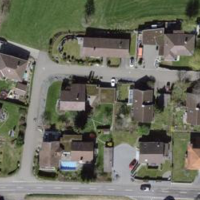
EUNIS habitat code: 54
Species observed at this site:
Dryas octopetala